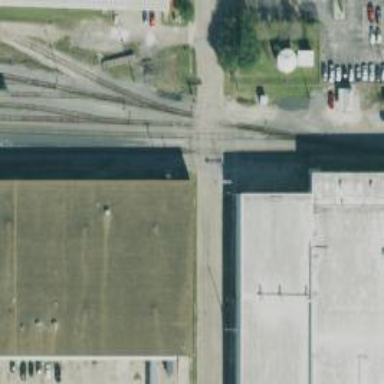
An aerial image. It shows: Rail spur service.